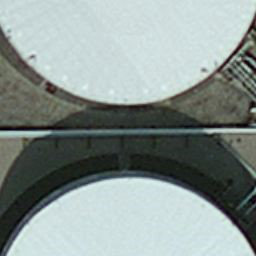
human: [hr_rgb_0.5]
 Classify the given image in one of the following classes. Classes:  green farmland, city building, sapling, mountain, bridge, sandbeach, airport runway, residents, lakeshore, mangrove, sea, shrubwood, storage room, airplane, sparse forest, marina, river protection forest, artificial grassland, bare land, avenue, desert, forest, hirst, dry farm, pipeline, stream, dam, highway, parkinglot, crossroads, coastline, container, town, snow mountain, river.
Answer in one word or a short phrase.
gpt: storage room